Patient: sex F, age 43
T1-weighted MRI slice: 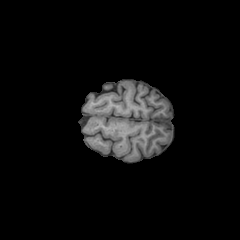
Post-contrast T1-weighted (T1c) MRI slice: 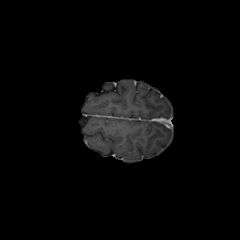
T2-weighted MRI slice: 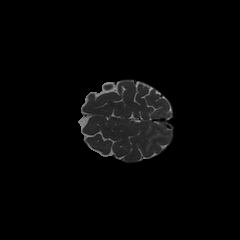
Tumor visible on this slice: no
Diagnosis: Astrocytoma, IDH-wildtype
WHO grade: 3